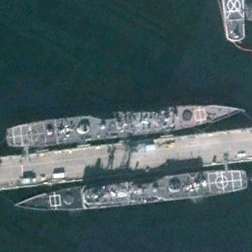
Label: cruiser